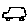
Label: car